Question: I have this fiddle:
<URL>
This is the part of CSS that causes troubles:
'''
.r .rp{
max-width:50%;
}
.r .r2{
padding:5px;
max-height:60px;
background-color:#292929;
}
'''
And this is the Javascript code:
'''
$(".rp, .r2").dotdotdot();
'''
I get informations from an external page, everything worked before, but now it does not.
This is what I get on my site:

Everything is correct but it's not working...
P.S. Sorry about bad formatting
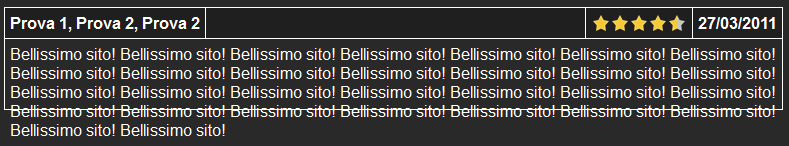
Answer: when you call 'dotdotdot()' it is to early stage to calculate domElements. I wired thing to a button click and it is working.
<URL>
I don't know when you call it exactly but try jquery dom ready event
'''
$(function(){
//Your code
});
'''
if this does not work try to call it little bit later with a 'setTimeout'